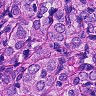
Metastatic tissue present: yes